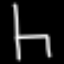
Label: chair